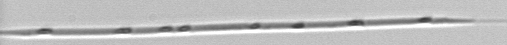
Label: Rhizosolenia